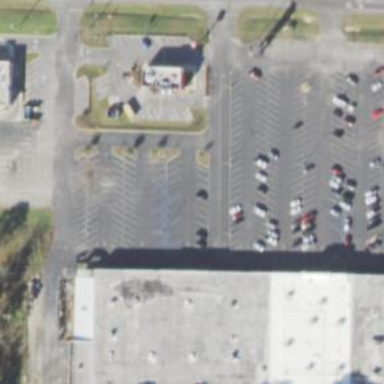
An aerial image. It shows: Parking space.